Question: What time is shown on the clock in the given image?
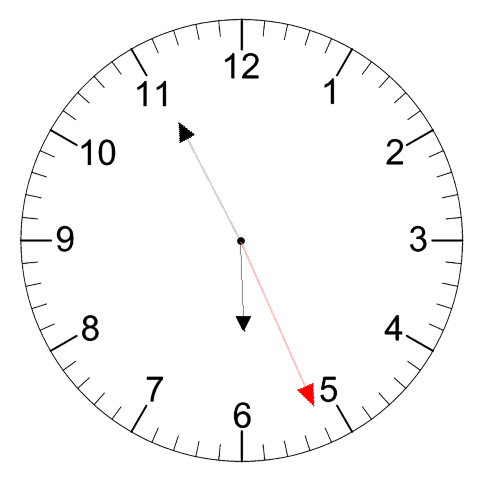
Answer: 05:55:26